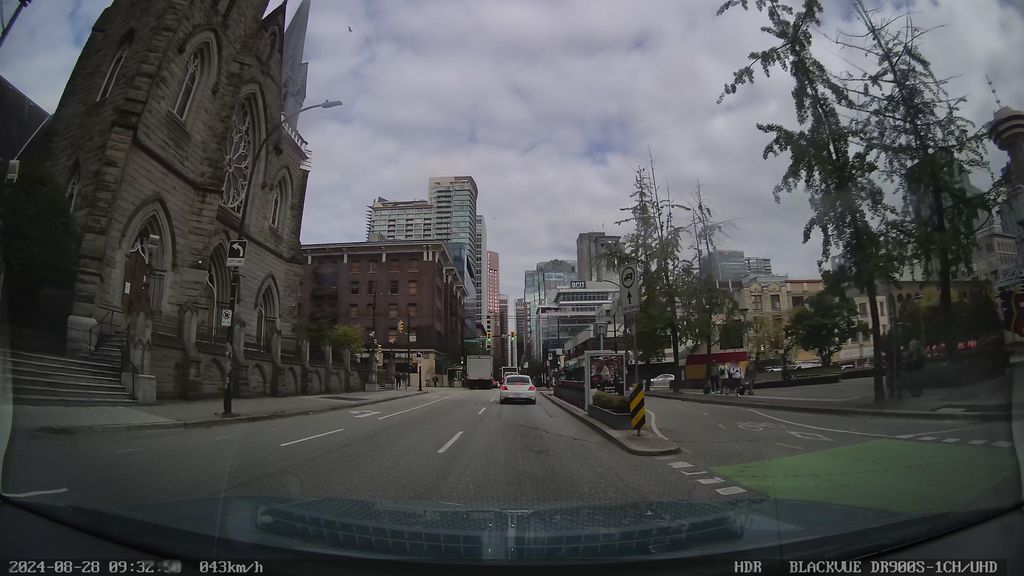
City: vancouver